Question: I have a small program that hold 4 button in a 2D Array what I want to do is display its 'X' and 'Y' coordinates of the Array in a message box (when clicked)
I have tried a number of ways some don't work and some work but I cant get it to show the 'X' and 'Y' values
The image below shows what I have so far:

And This is the code i have come up with:
'''
namespace _2DArray
{
public partial class Form1 : Form
{
private Button[,] b;
public Form1()
{
InitializeComponent();
b = new Button[2, 2];
b = new Button[,] { {button1,button2 },
{button3, button4}};
}
private void Form1_Load(object sender, EventArgs e)
{
foreach (Button bt in b)
{
bt.Click += new System.EventHandler(this.ClickedButton);
}
}
private void ClickedButton(object sender, EventArgs e)
{
Button s = (Button)sender;
MessageBox.Show("you have clicked button:" + s);
}
}
}
'''
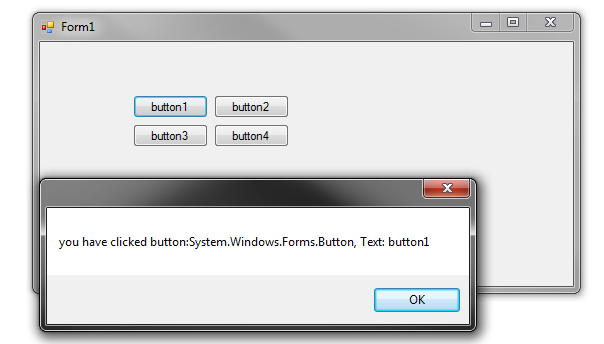
Answer: try assigning some sort of pointer like give name of the button to keep track of it coordinates
'''
private void Form1_Load(object sender, EventArgs e)
{
for (int i = 0; i < 2; i++)
{
for (int j = 0; j < 2; j++)
{
b[i, j].Click += new System.EventHandler(this.ClickedButton);
b[i, j].Name =i+" "+j;
}
}
}
private void ClickedButton(object sender, EventArgs e)
{
Button s = (Button)sender;
MessageBox.Show("you have clicked button:" + s.Name);
}
'''